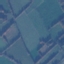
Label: Pasture